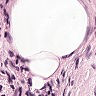
Metastatic tissue present: no